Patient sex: F
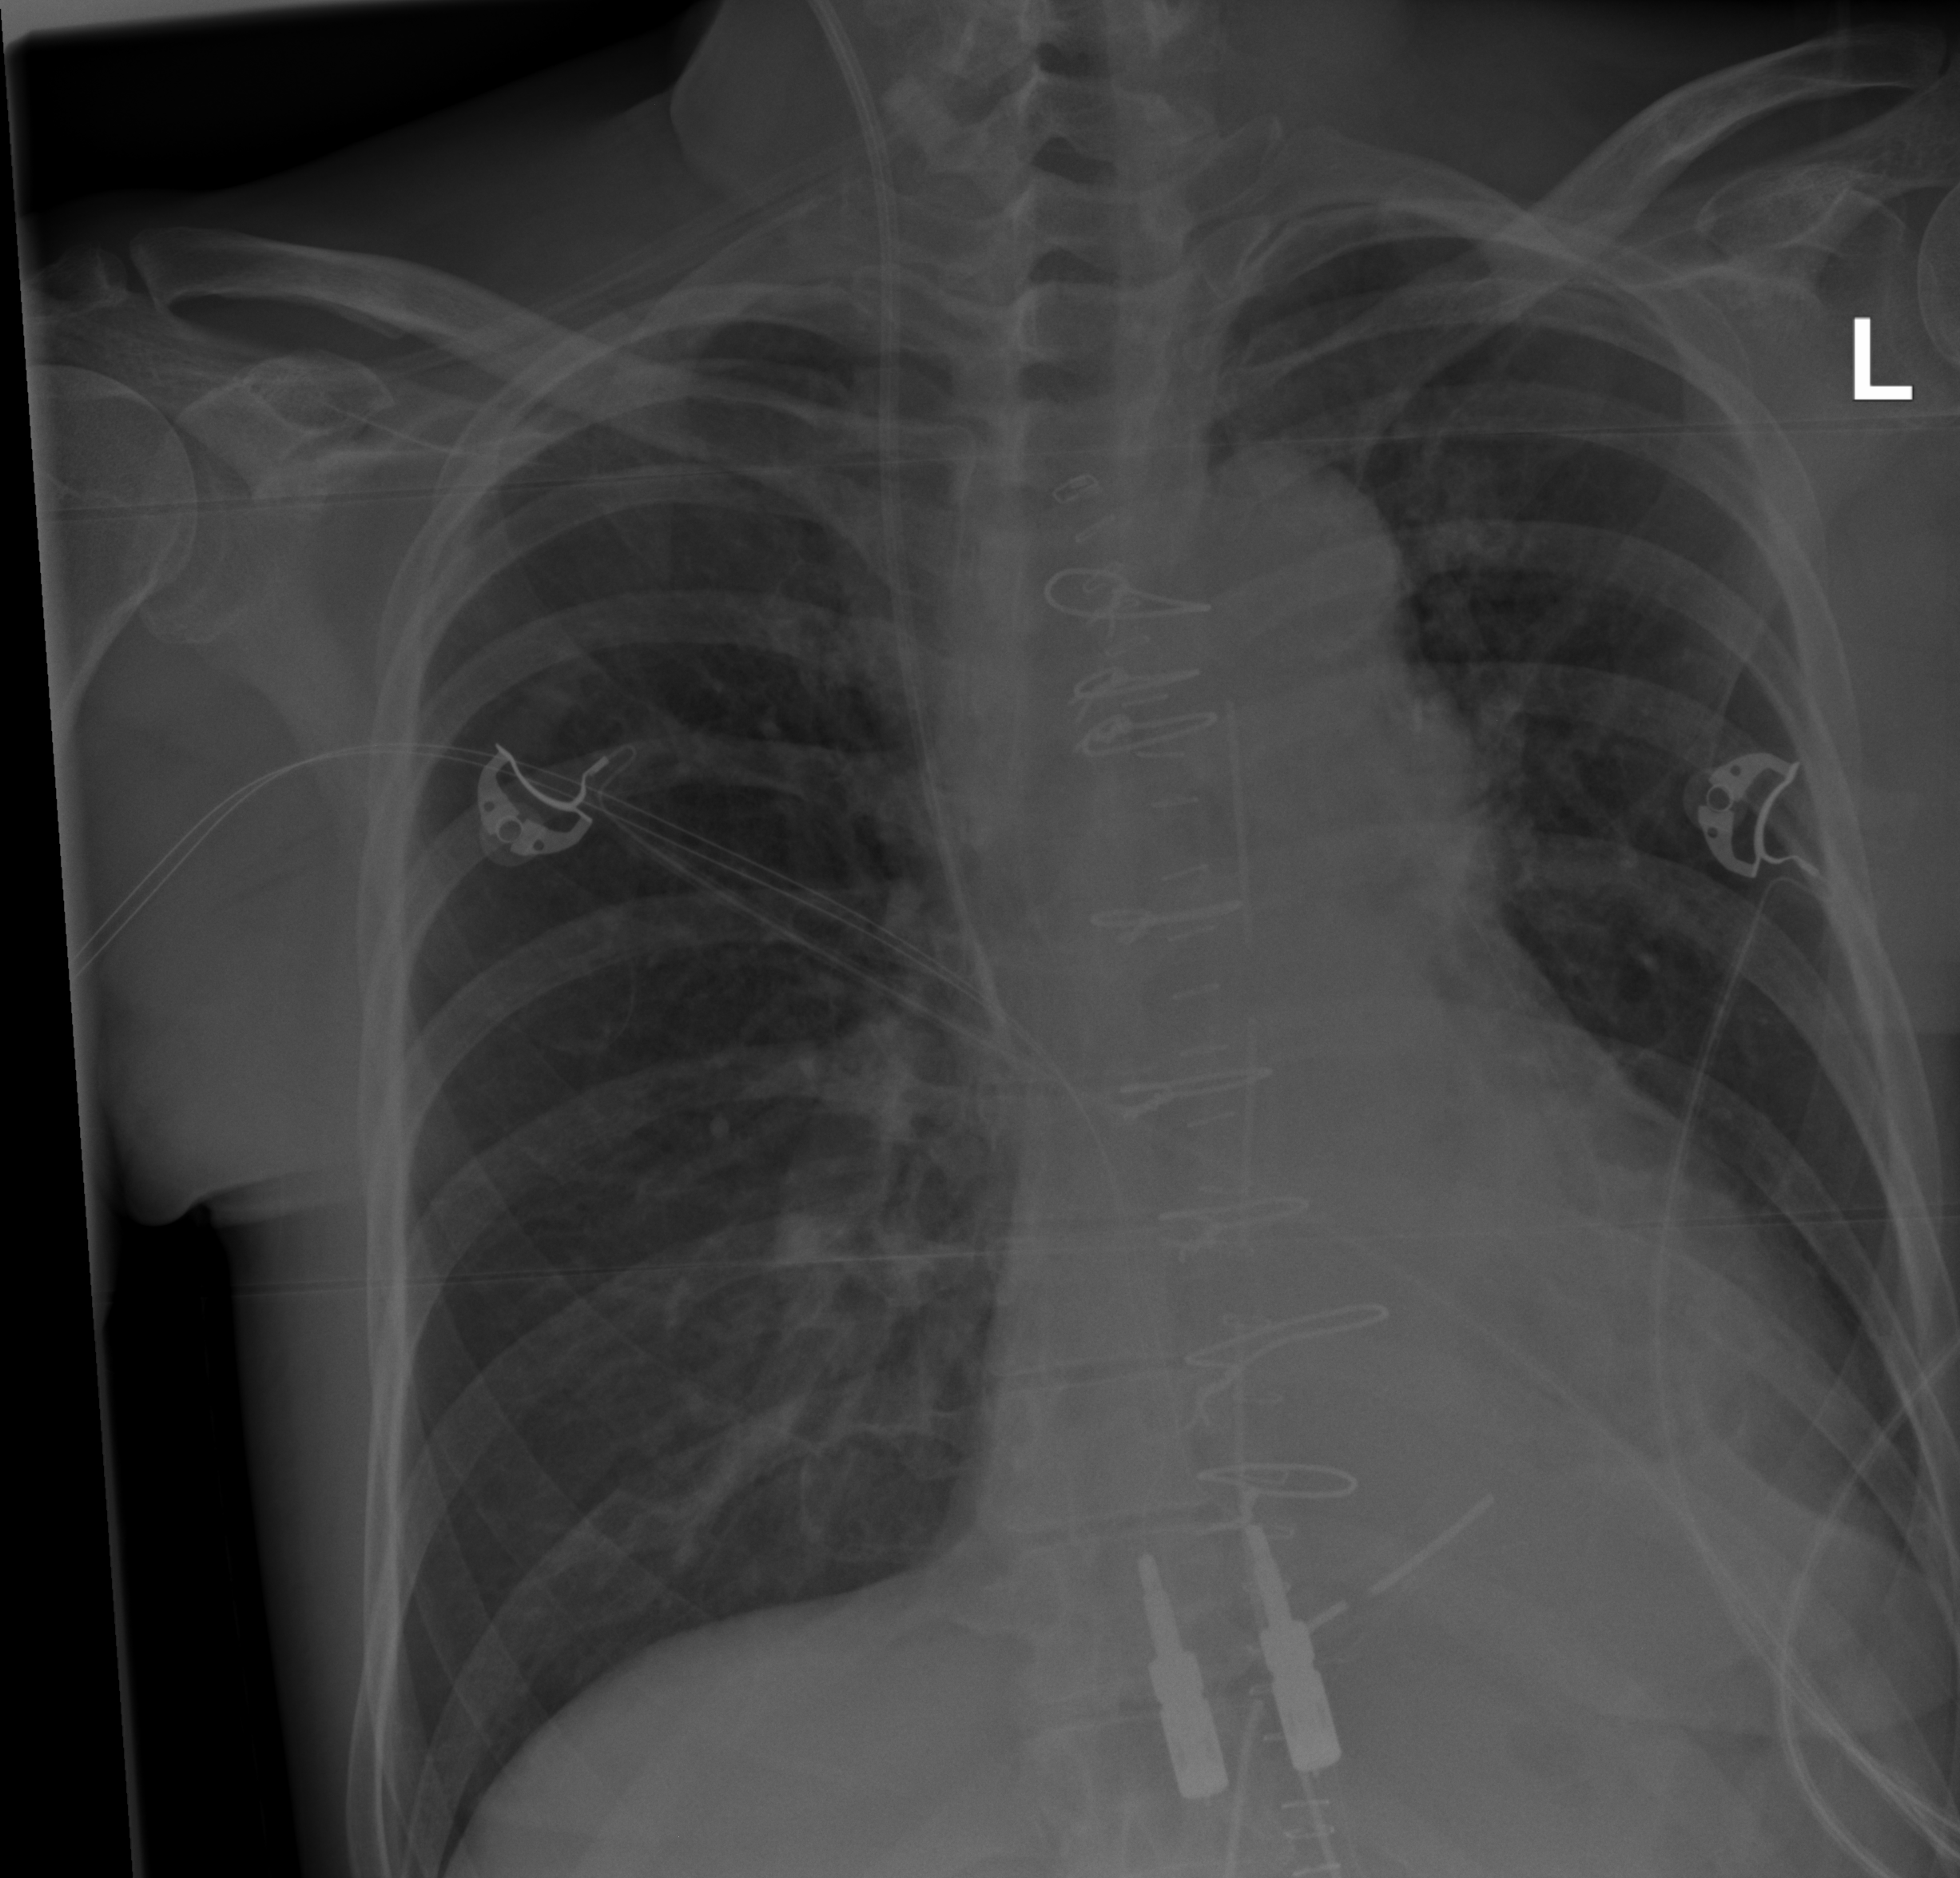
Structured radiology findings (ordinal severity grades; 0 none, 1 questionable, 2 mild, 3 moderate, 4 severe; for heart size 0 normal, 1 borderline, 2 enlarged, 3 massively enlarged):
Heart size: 0
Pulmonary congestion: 0
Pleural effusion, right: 0
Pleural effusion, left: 0
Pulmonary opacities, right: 0
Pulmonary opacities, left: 0
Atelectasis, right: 0
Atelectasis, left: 2